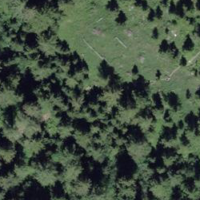
EUNIS habitat code: 43
Species observed at this site:
Lasiommata maera
Nucifraga caryocatactes
Aglais urticae
Vanessa cardui